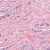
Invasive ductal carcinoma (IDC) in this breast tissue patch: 1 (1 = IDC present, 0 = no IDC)